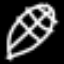
Label: leaf